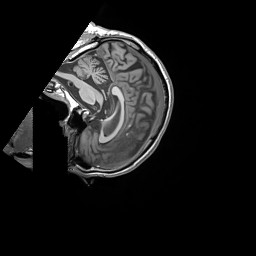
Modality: T1w
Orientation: sagittal
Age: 69
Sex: male
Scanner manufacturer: siemens
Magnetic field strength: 3 T
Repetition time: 1.55 s
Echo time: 0.00234 s